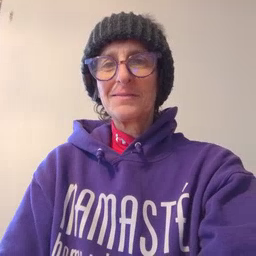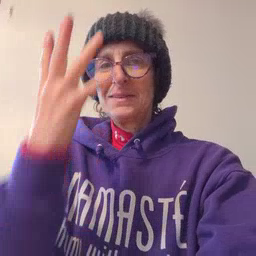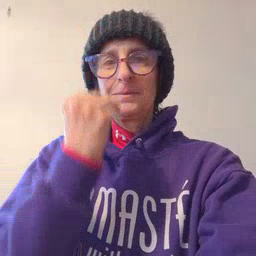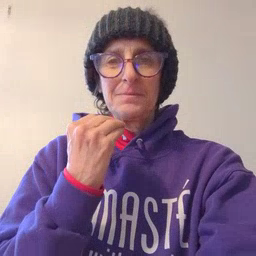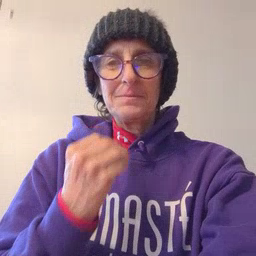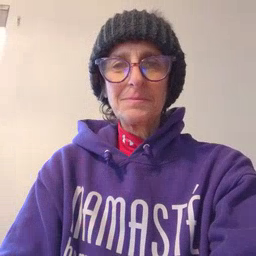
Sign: sleep